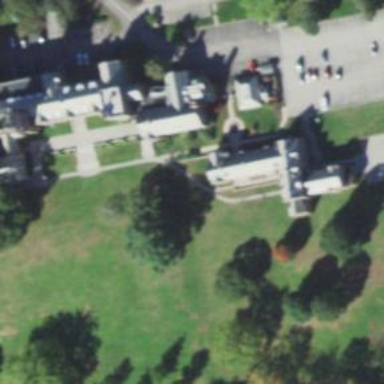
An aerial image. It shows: Healthcare centre.